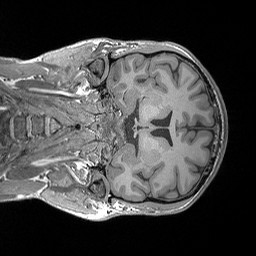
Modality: T1w
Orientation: coronal
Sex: male
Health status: healthy
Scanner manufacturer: siemens
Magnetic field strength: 3 T
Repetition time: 2 s
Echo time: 0.00296 s